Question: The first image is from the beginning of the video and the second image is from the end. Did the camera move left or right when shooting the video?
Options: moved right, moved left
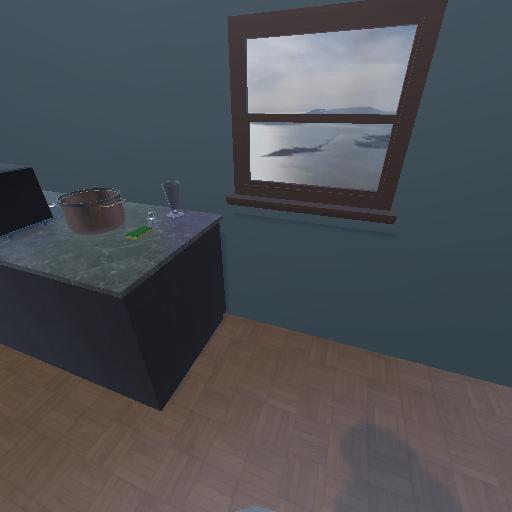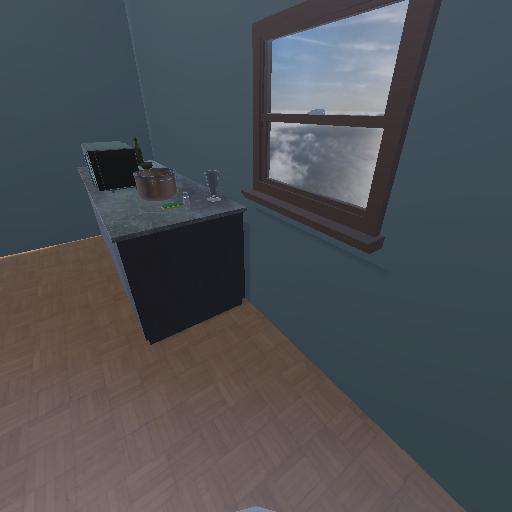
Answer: moved right